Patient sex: M
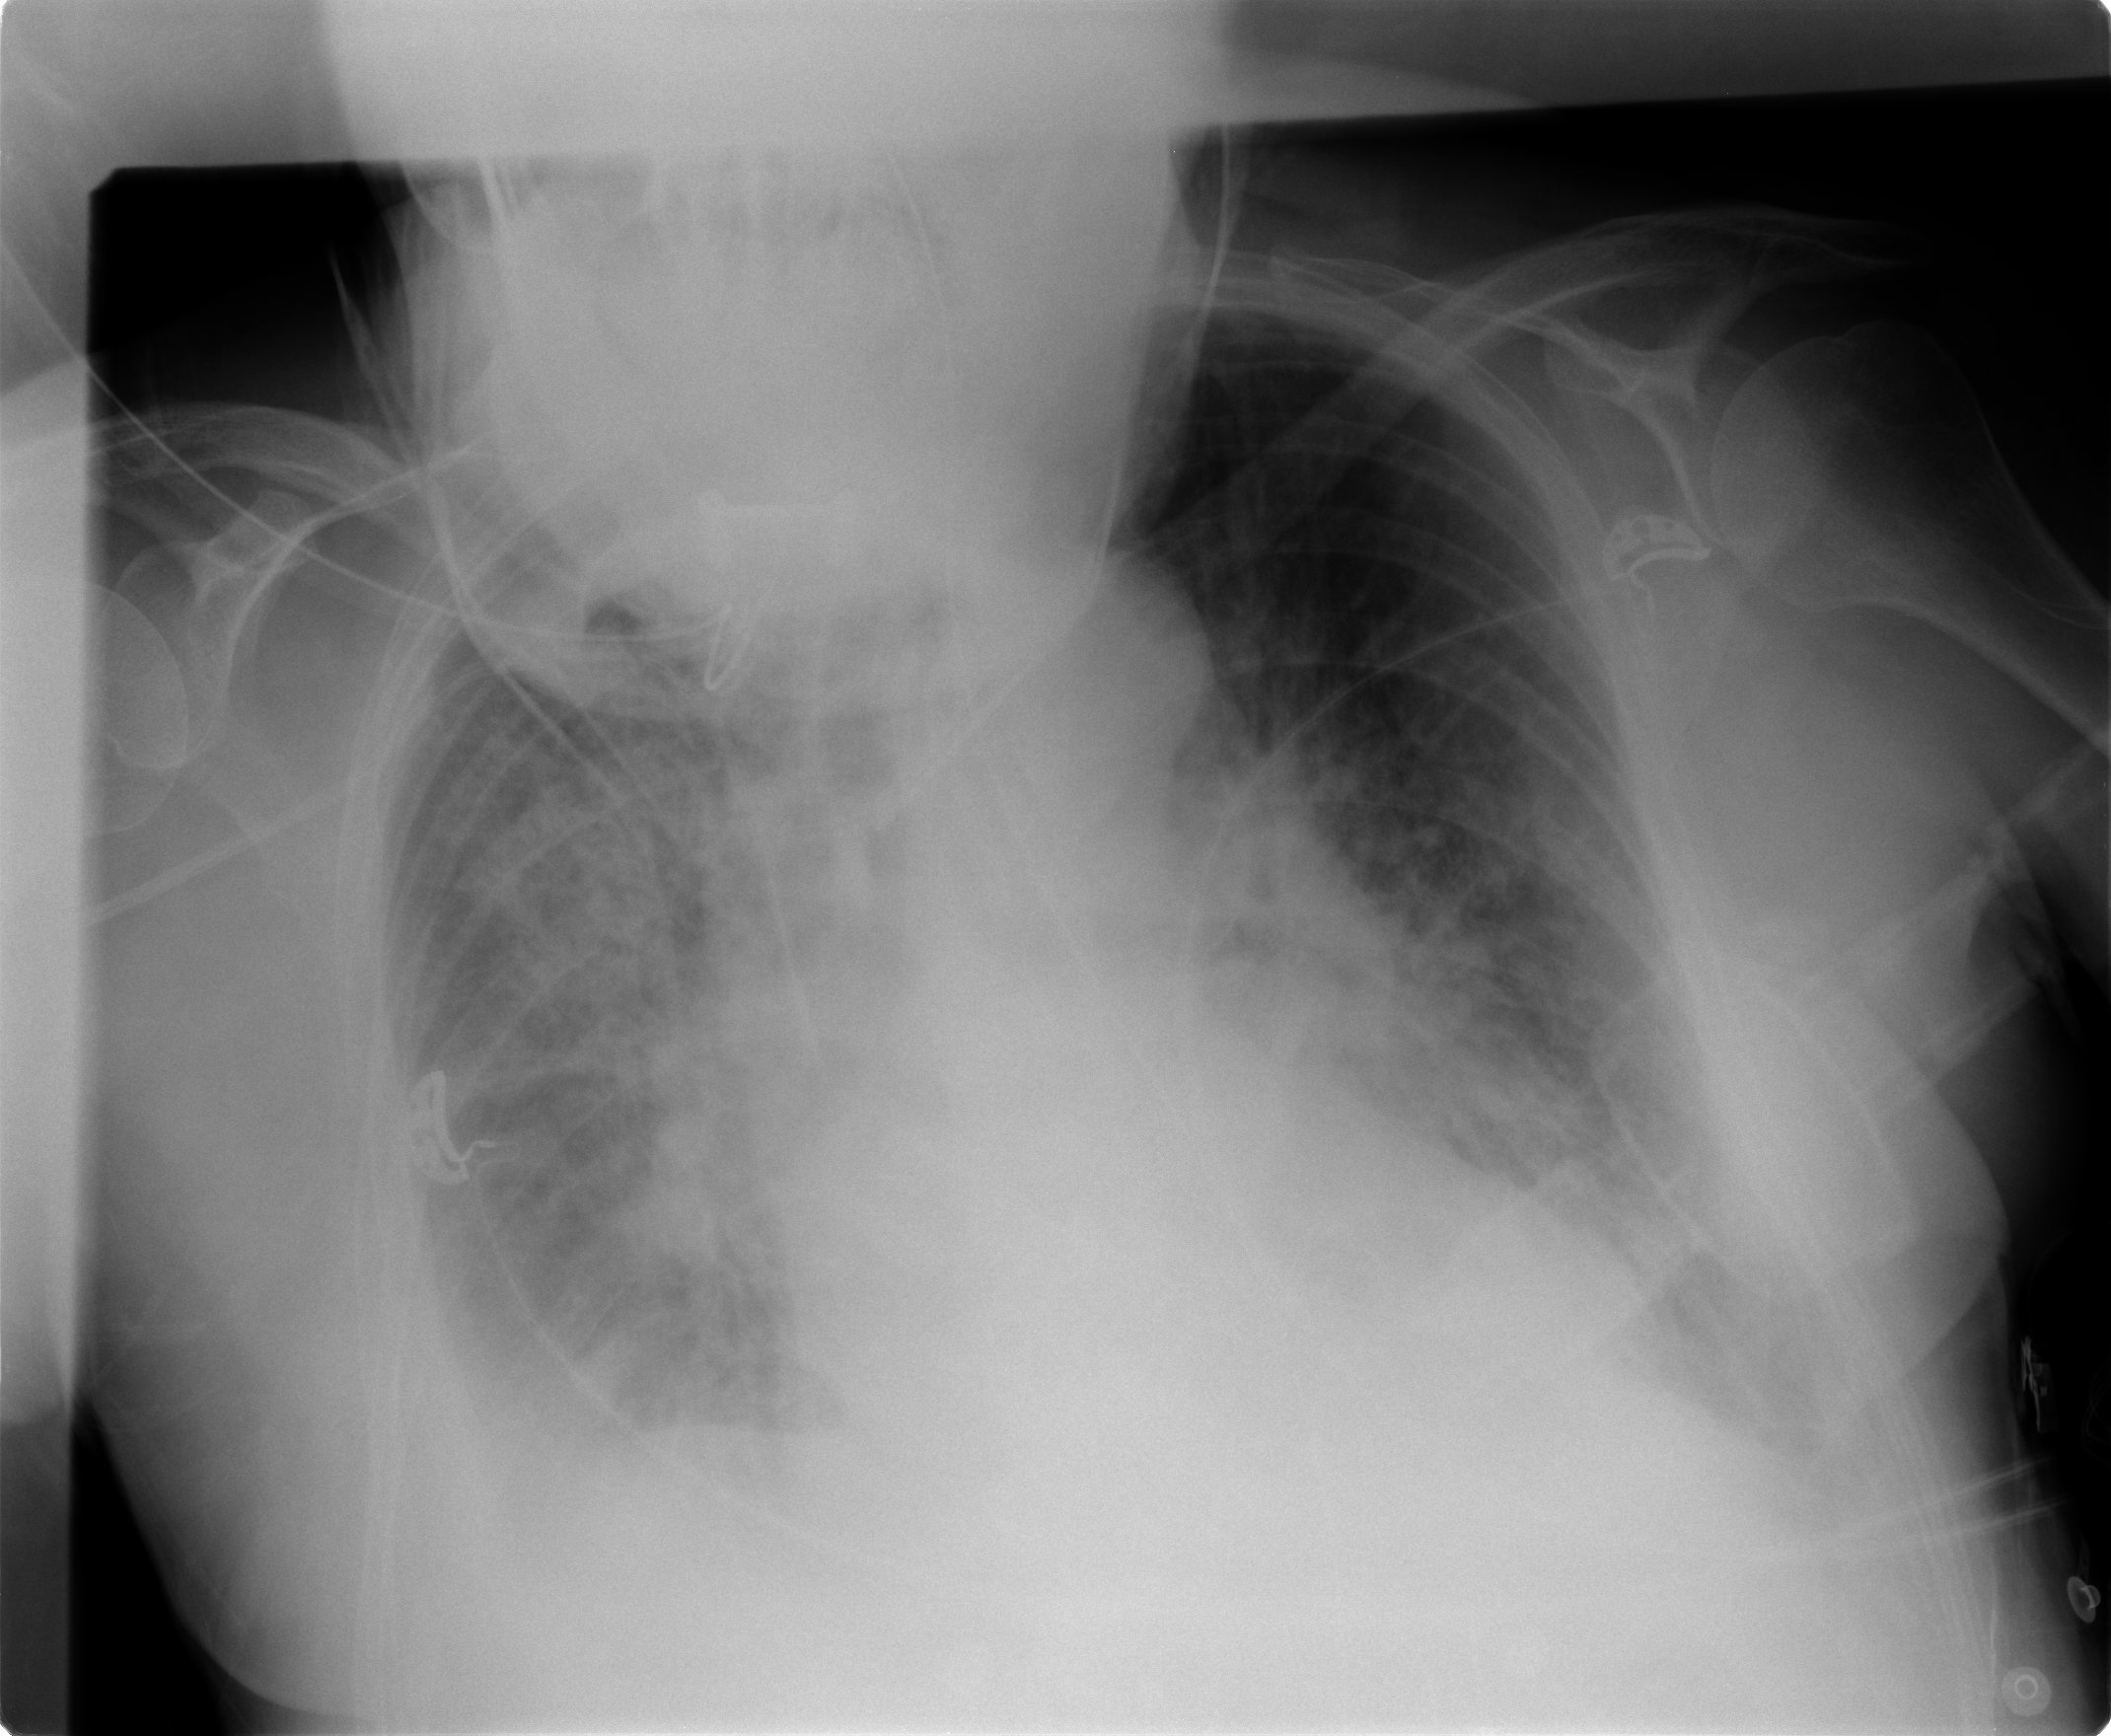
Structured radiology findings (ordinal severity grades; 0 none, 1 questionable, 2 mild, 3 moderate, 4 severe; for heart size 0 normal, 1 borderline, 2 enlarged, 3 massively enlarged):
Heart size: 0
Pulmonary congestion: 0
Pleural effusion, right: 2
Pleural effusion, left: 2
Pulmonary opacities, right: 3
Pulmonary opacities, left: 0
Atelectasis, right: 2
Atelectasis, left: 2